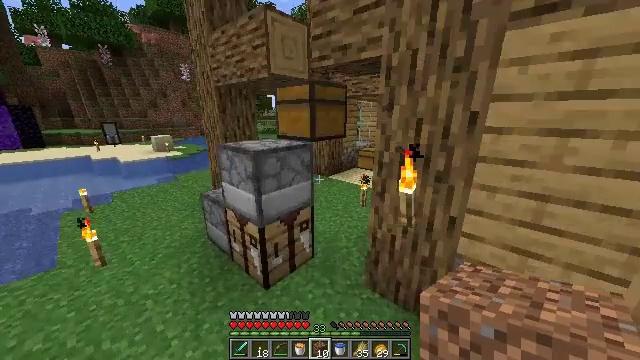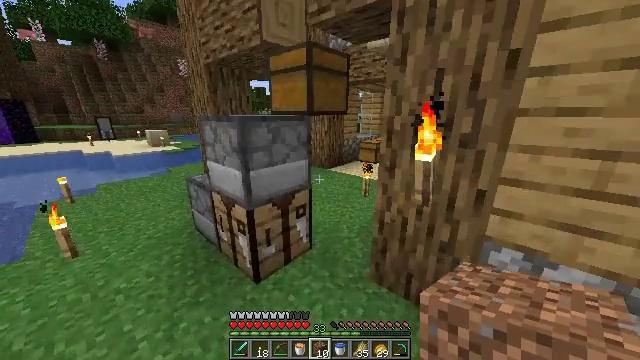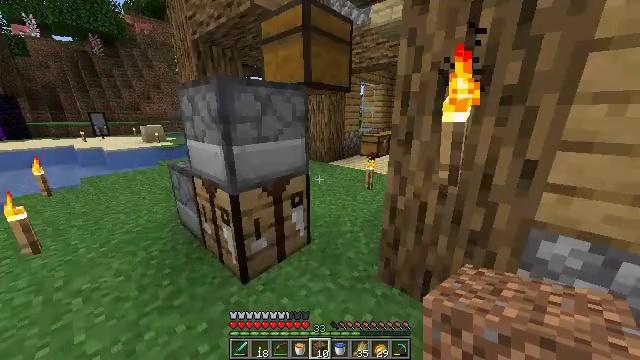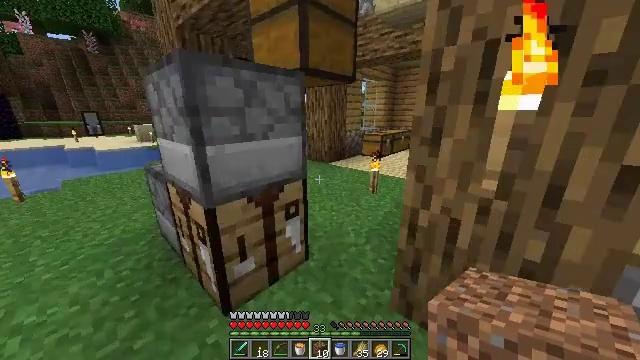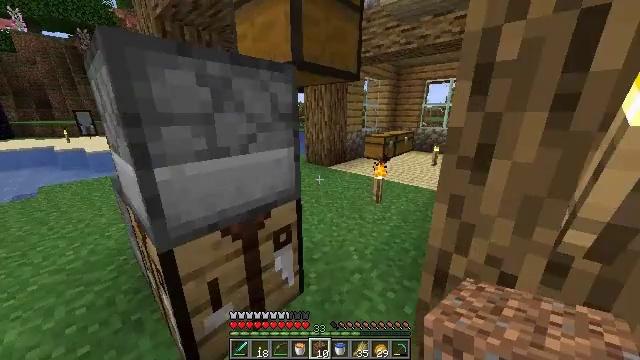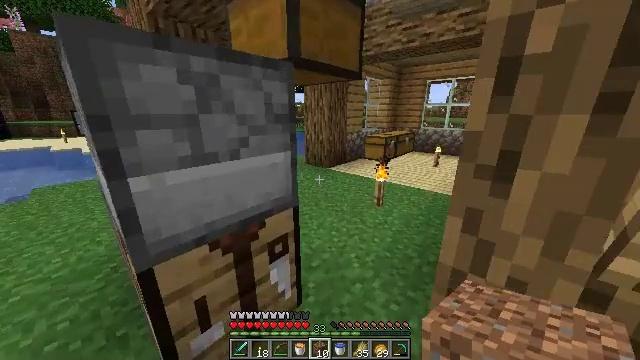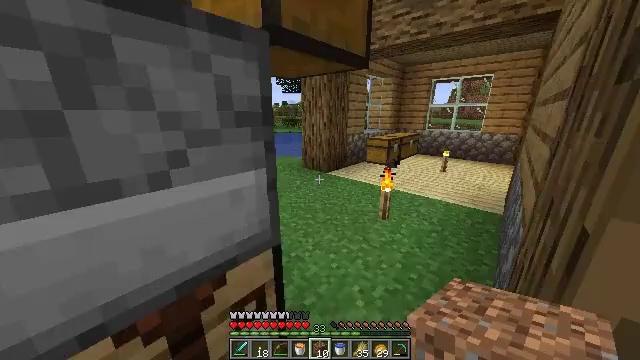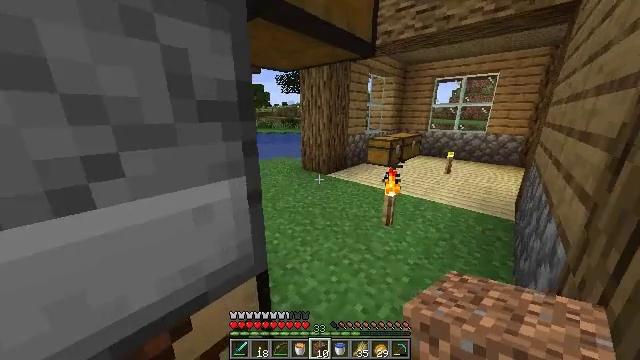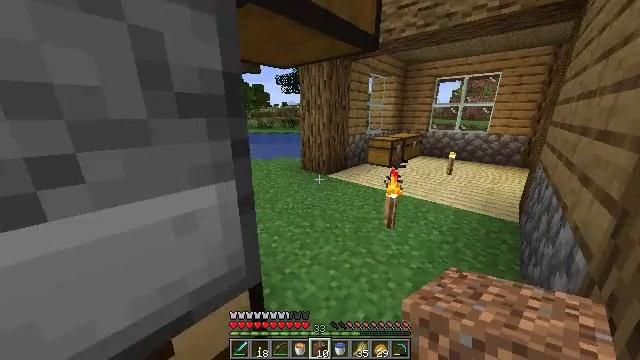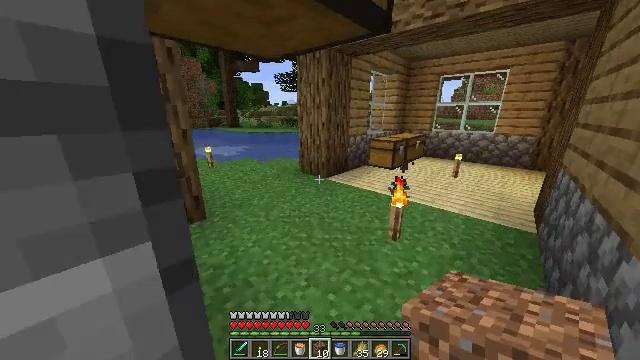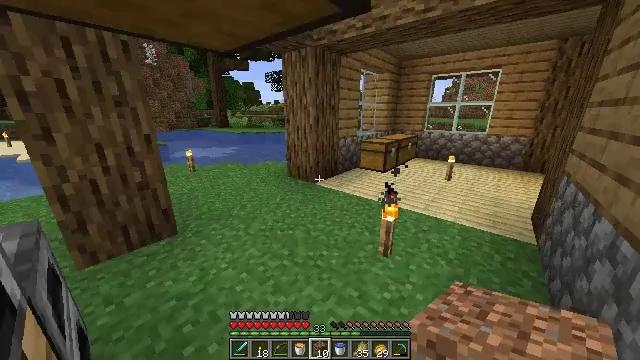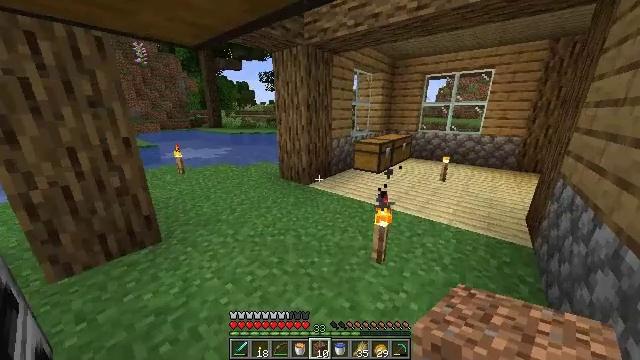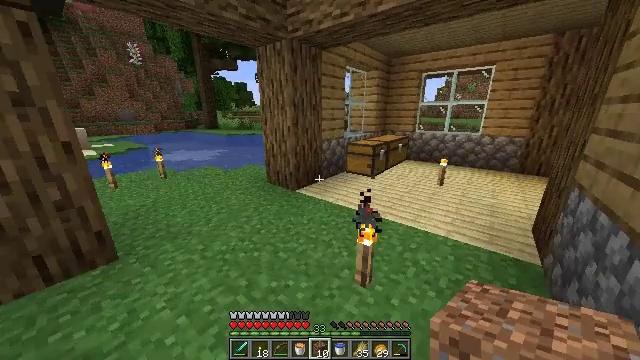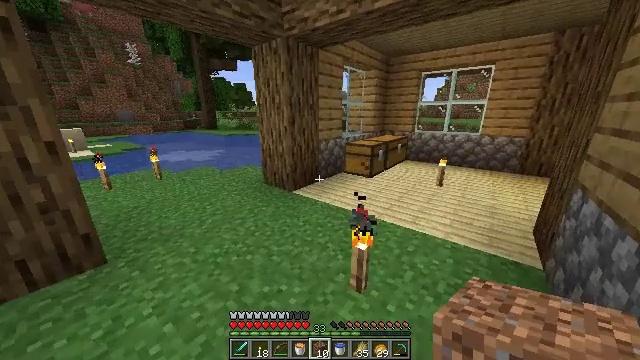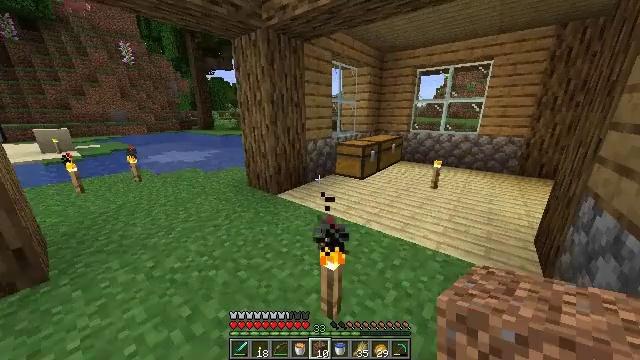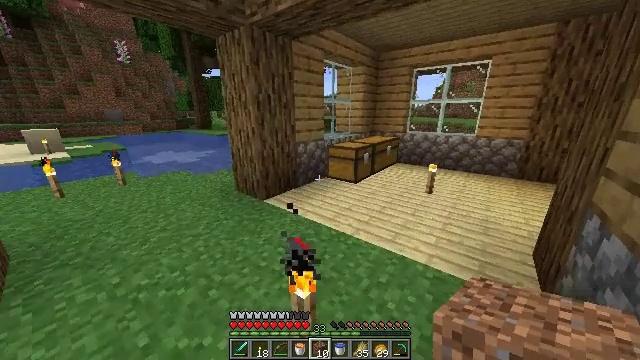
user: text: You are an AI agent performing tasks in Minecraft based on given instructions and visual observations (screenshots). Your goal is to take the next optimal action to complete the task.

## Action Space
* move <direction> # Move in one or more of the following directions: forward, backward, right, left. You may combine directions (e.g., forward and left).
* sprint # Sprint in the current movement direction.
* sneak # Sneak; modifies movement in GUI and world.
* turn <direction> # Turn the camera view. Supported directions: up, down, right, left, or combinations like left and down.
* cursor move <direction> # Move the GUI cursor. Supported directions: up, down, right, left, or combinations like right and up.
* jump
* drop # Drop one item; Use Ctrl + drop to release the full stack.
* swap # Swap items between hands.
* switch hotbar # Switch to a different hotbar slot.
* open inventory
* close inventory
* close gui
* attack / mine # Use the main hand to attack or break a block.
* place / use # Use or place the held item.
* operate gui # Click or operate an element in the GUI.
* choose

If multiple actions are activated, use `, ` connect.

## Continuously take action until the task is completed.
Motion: motion action
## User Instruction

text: Use materials to craft a gold ingot.
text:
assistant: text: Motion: move forward
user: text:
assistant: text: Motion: move forward
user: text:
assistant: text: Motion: move forward
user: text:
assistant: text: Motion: move forward
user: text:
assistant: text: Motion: move forward
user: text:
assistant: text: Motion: move forward
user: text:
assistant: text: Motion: move forward
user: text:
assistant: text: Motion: move forward
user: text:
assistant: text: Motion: move forward and move right
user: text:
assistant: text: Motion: move forward and move right, turn right
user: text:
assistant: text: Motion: move forward and move right, turn right
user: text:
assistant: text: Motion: move forward and move right
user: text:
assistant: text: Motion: move forward and move right
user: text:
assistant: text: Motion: move forward and move right
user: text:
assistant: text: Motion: move forward and move right
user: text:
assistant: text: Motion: move forward and move right
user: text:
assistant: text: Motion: move forward and move right
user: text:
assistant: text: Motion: move forward and move right
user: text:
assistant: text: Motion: move forward and move right
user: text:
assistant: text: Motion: move forward and move right
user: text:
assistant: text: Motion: move forward and move right
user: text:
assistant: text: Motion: move forward and move right
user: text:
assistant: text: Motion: move forward and move right
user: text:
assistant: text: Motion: move forward and move right
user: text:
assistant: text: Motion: move forward and move right
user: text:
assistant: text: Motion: move forward and move right
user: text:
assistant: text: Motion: move forward
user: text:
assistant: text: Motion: move forward
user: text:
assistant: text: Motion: move forward
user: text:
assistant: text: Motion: use / place